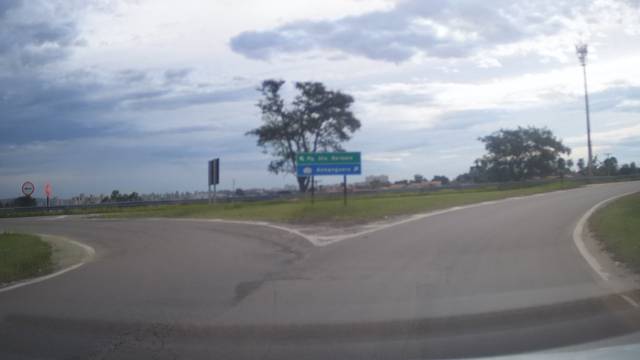
Region: Brazil
Coordinates: -22.887, -47.147